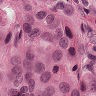
Metastatic tissue present: yes